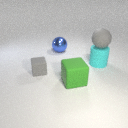
large blue metal sphere to the left of large cyan rubber cylinder